八年级 · 算术
如图为小丽和小欧依次进入电梯时, 电梯因超重而警示音响起的过程, 且过程中没有其他人进出.

己知当电梯乘载的重量超过 400 千克时警示音响起，且小丽、小欧的重量分别为 50 千克、 70 千克.若小丽进入电梯前, 电梯内已乘载的重量为 $x$ 千克, 则 $x$ 的取值范围是 ( )
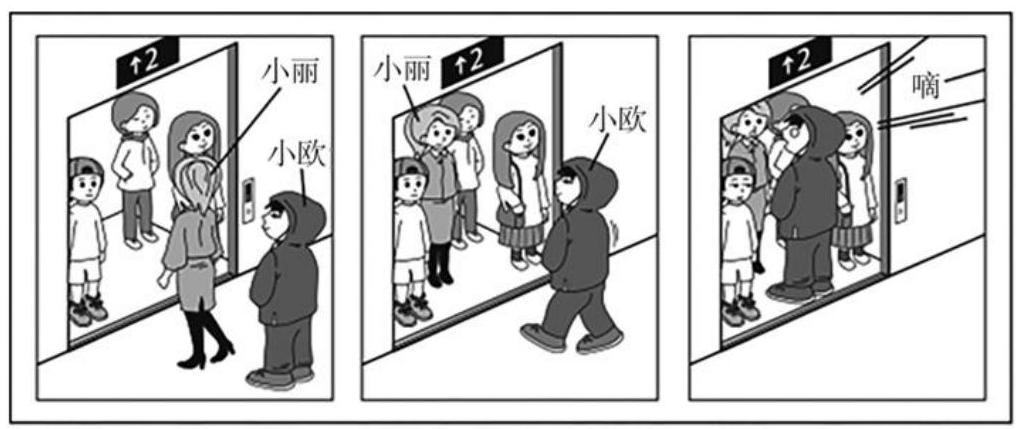
$280<x \leq 350$
B. $280<x \leq 400$
C. $330<x \leq 350$
D. $330<x \leq 400$
答案: A